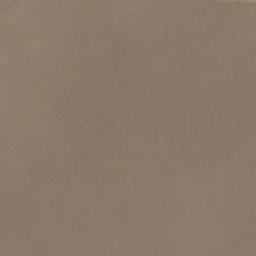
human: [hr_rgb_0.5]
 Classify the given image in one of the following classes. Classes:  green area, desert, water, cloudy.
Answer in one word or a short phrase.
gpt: cloudy